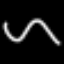
Label: squiggle